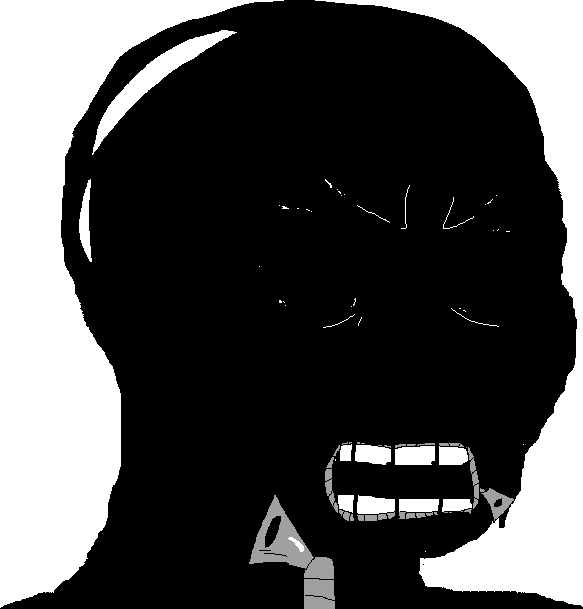
Label: 5_Rage